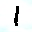
Label: 1